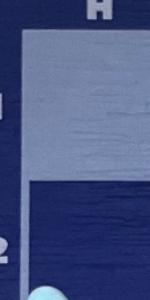
Label: Empty